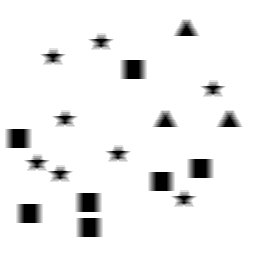
Squares: 7
Triangles: 3
Stars: 8
Total shapes: 18